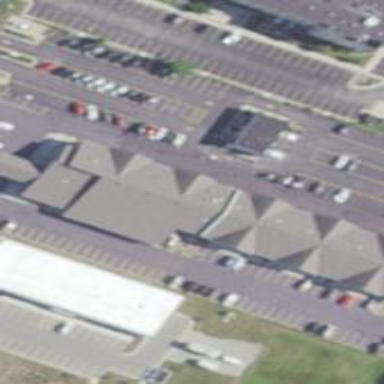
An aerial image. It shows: Hotel building.